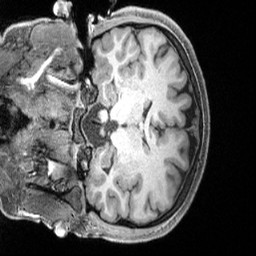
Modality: T1w
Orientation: coronal
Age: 22
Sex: female
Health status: ill
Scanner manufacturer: siemens
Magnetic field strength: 3 T
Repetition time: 2.4 s
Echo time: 0.00222 s